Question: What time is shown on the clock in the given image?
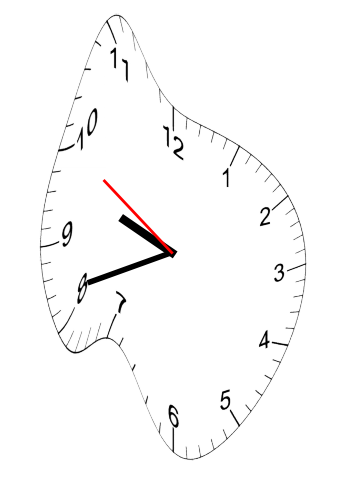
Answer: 09:41:50